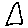
Label: triangle